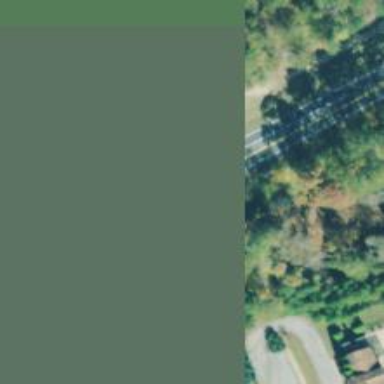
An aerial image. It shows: Residential road.